Interaction volume radius: 5 \u00c5
Interaction volume height: 10 \u00c5
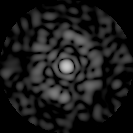
Disorder parameter: 0.7999